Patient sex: M
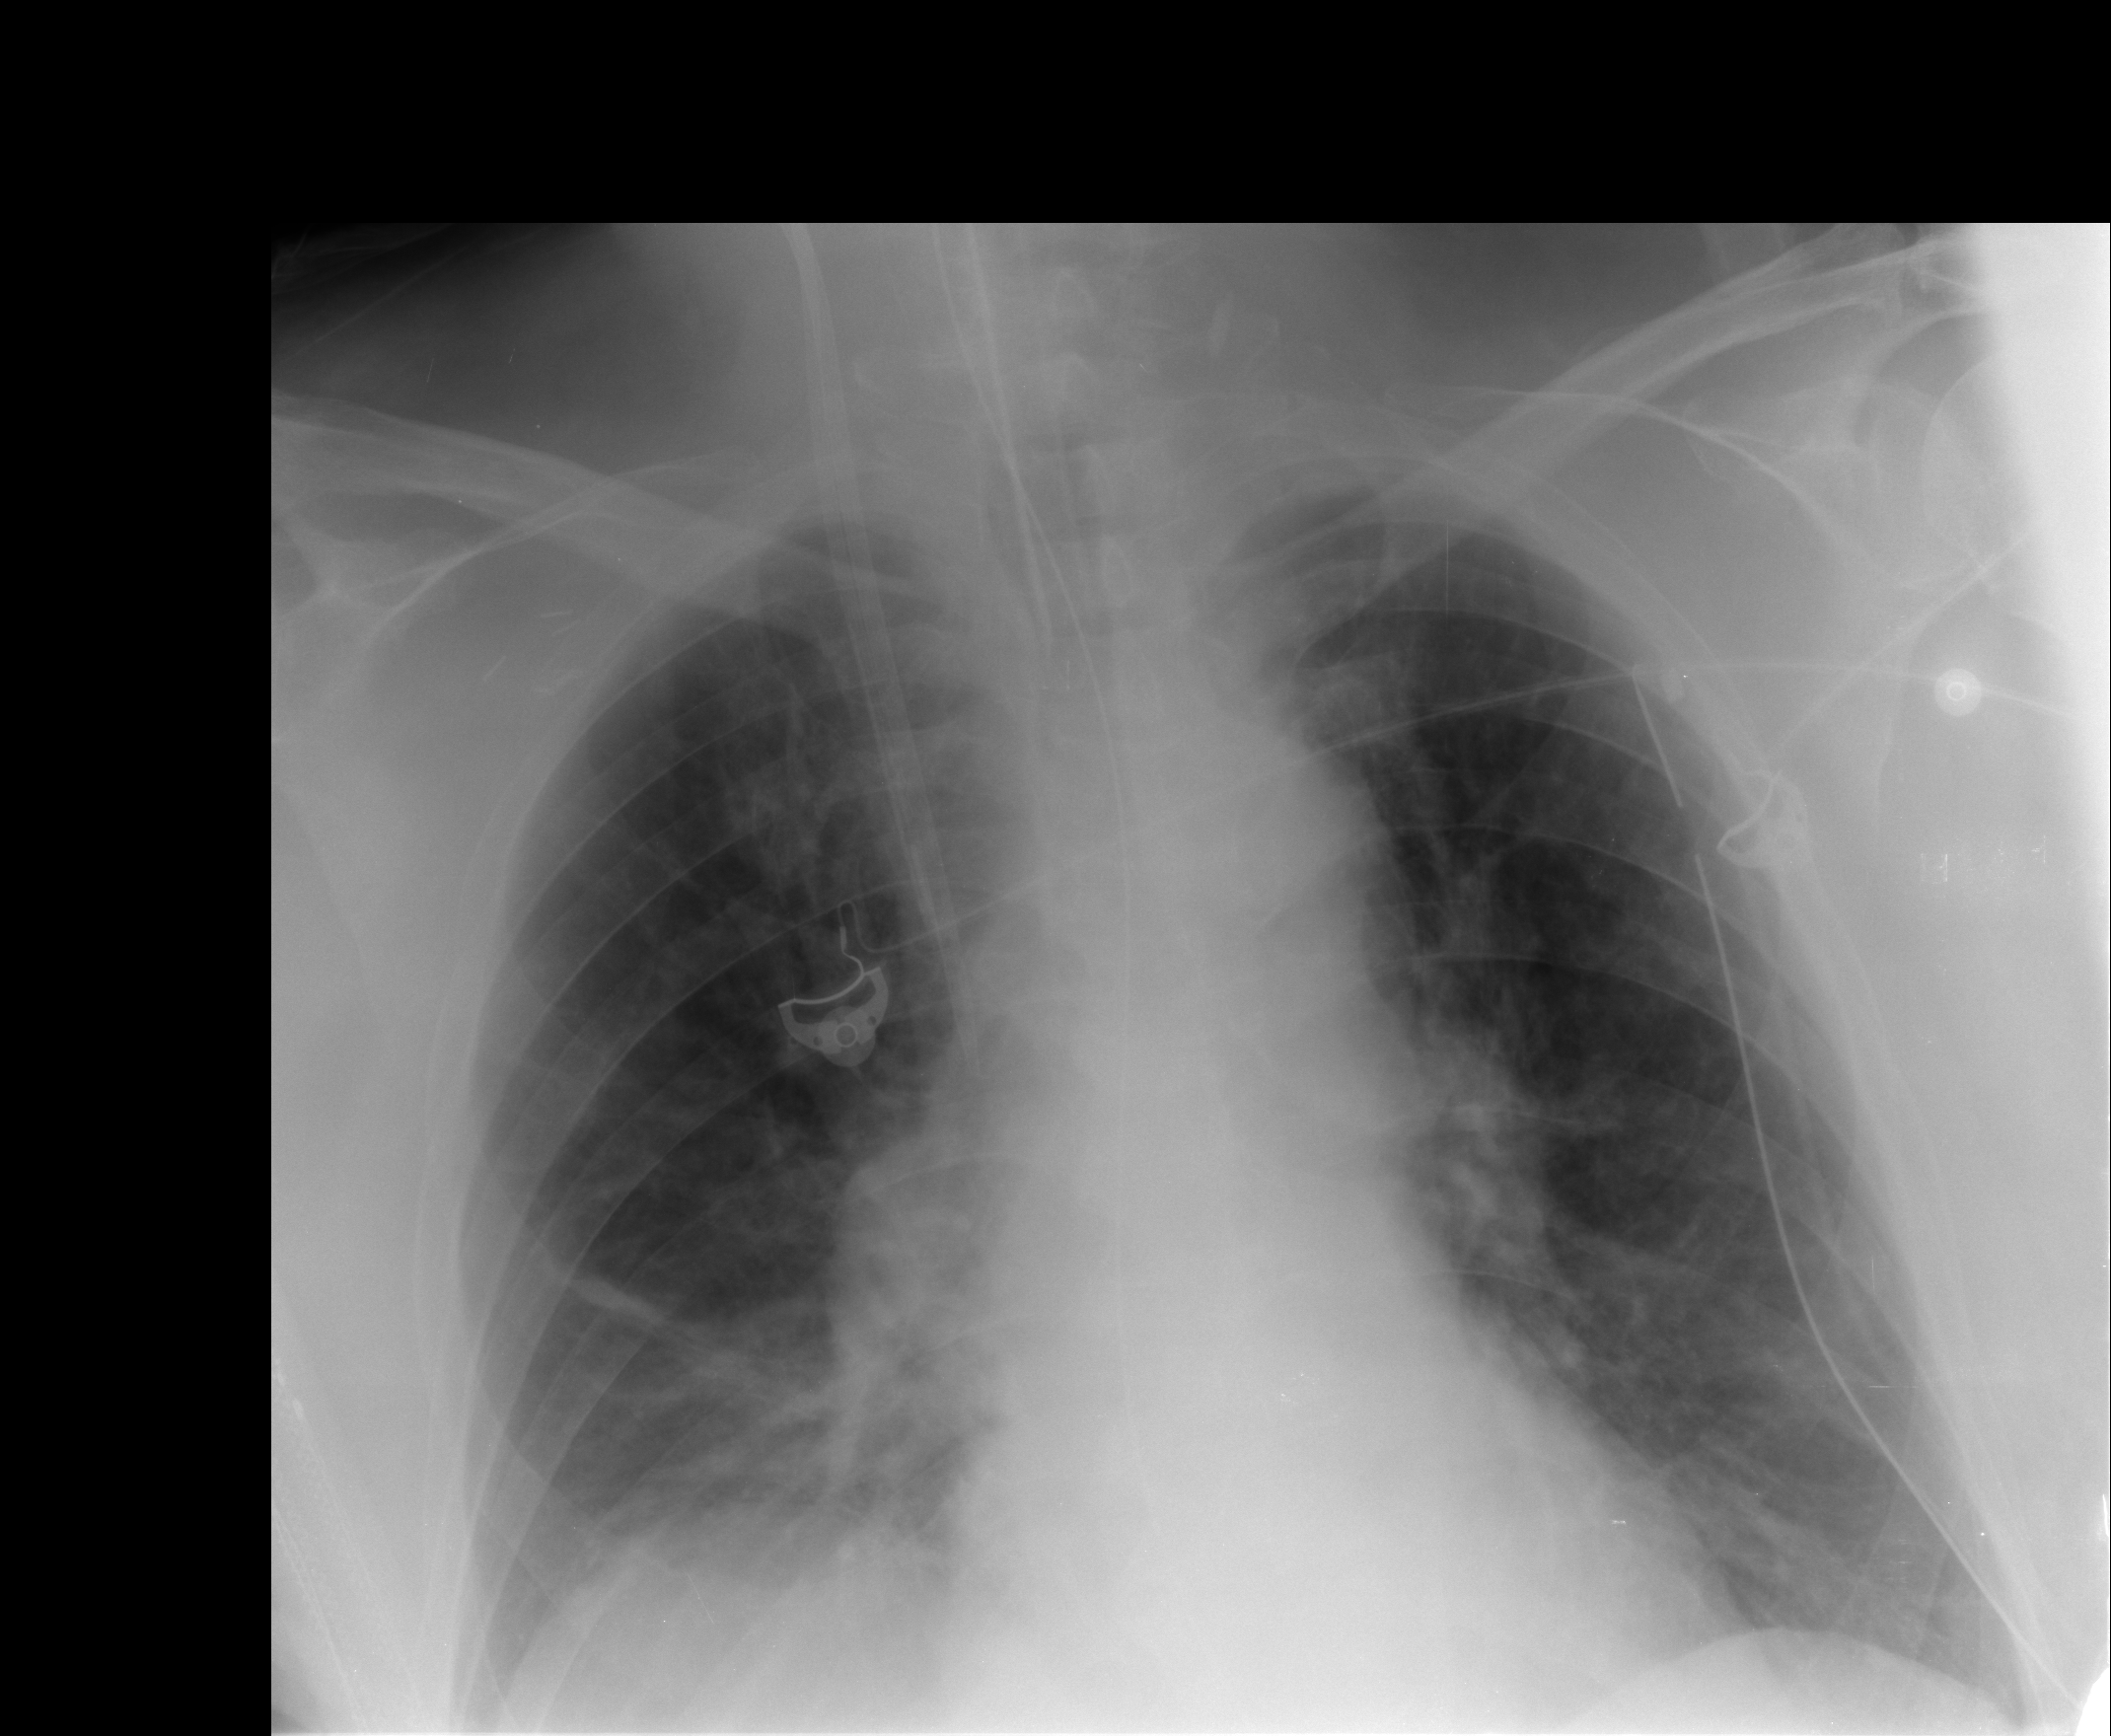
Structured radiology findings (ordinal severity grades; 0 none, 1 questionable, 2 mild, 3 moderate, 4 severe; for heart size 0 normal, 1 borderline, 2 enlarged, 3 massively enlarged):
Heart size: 0
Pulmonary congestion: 1
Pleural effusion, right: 0
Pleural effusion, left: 0
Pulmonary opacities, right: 1
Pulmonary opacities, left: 0
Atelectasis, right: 2
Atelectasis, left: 0